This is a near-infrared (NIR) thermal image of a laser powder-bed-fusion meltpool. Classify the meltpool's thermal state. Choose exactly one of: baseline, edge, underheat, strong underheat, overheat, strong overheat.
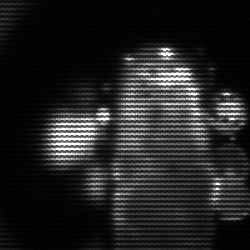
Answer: strong underheat